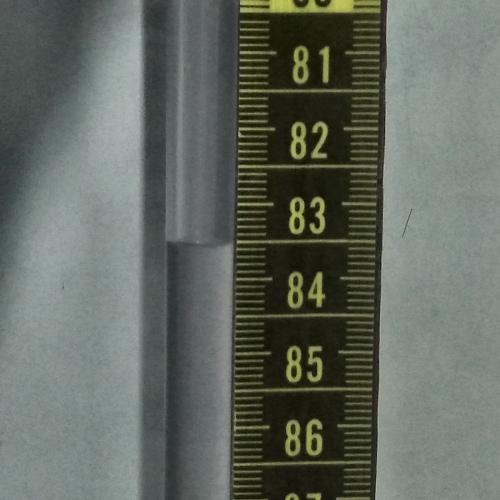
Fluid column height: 83.5 cm